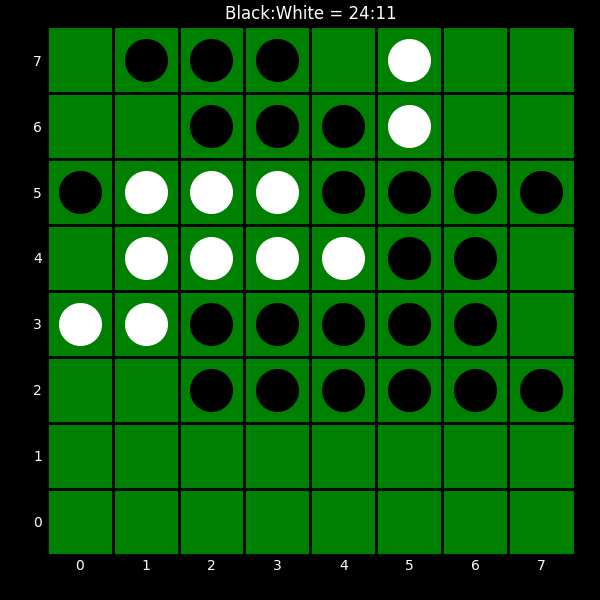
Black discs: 24
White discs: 11